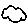
Label: cloud